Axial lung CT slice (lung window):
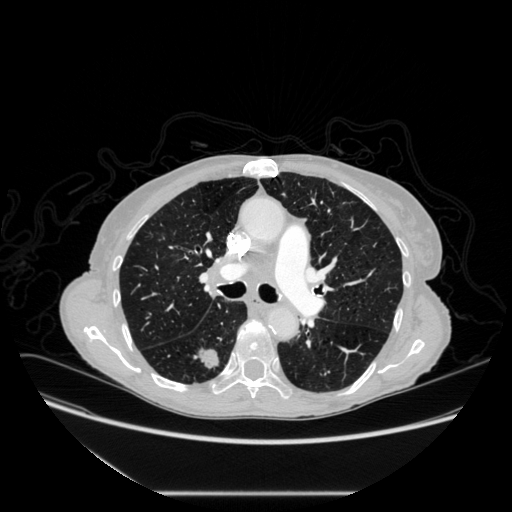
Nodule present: yes
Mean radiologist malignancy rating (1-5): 4.25